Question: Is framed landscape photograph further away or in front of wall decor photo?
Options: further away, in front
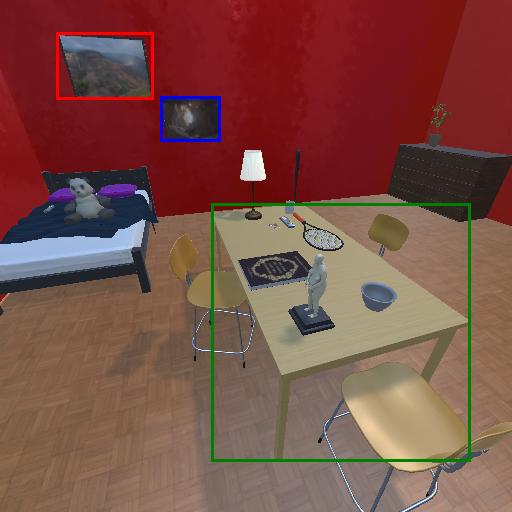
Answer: further away